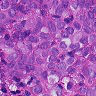
Metastatic tissue present: yes